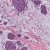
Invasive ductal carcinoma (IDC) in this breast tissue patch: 1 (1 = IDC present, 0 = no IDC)